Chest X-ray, AP view. Patient: 66 years old, sex M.
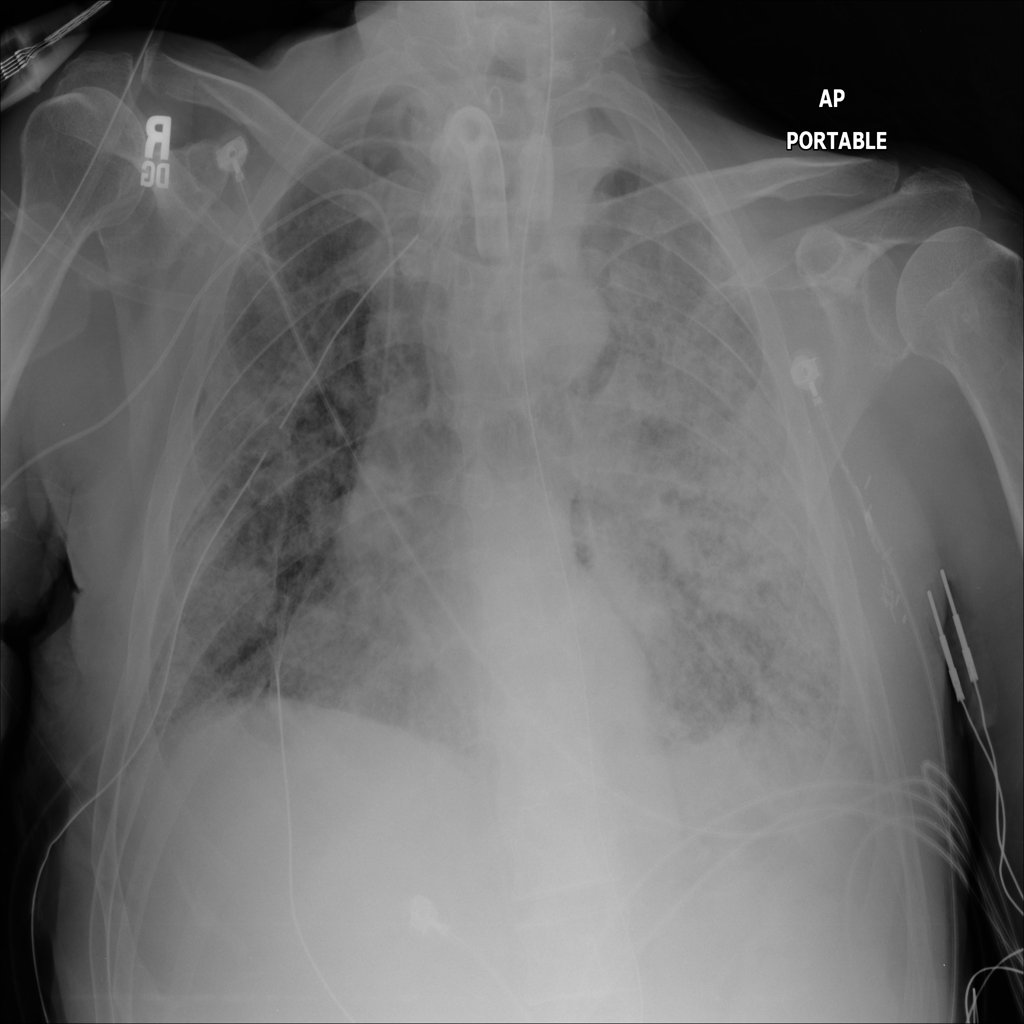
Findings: No Finding